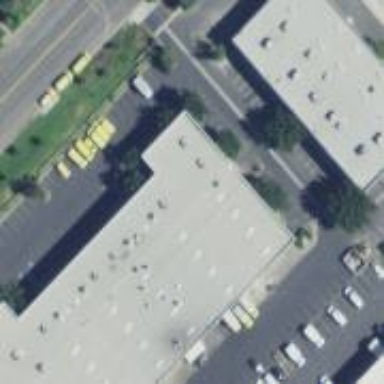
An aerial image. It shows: Warehouse.